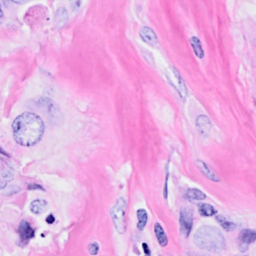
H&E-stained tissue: Breast